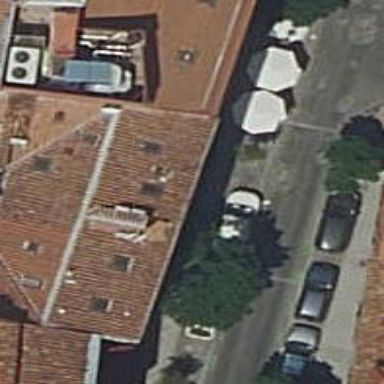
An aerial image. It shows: Restaurant.